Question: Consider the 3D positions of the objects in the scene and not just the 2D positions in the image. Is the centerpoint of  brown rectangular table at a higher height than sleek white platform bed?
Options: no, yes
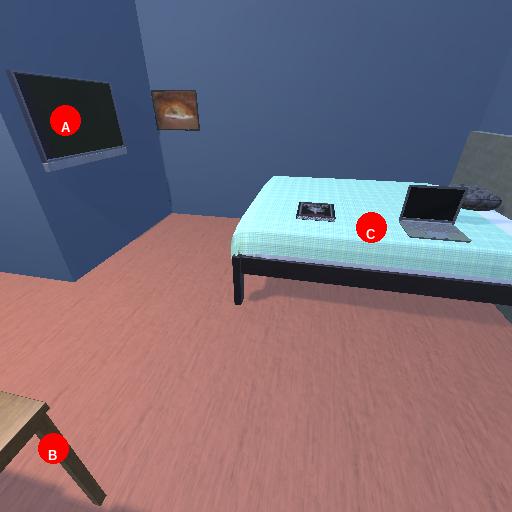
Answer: no